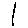
Label: line